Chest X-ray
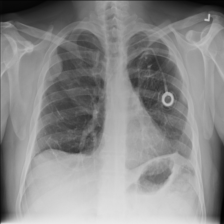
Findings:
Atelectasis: negative
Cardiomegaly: negative
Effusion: negative
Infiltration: negative
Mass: positive
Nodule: negative
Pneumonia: negative
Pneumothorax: negative
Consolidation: negative
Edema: negative
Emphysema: negative
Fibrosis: negative
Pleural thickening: negative
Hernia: negative